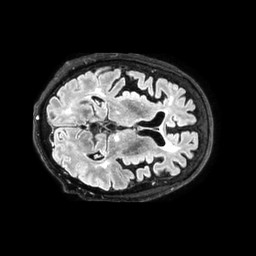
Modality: FLAIR
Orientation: axial
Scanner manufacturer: philips
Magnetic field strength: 3 T
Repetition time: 4.8 s
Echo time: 0.34 s